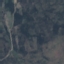
Land use / land cover: HerbaceousVegetation